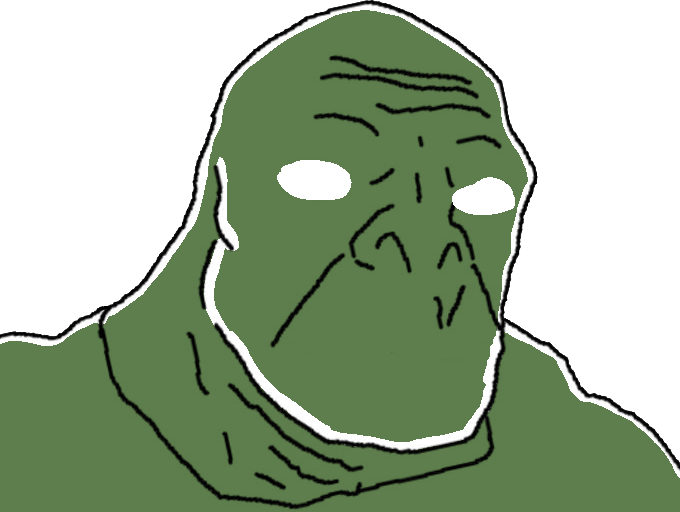
Label: 5_Craig